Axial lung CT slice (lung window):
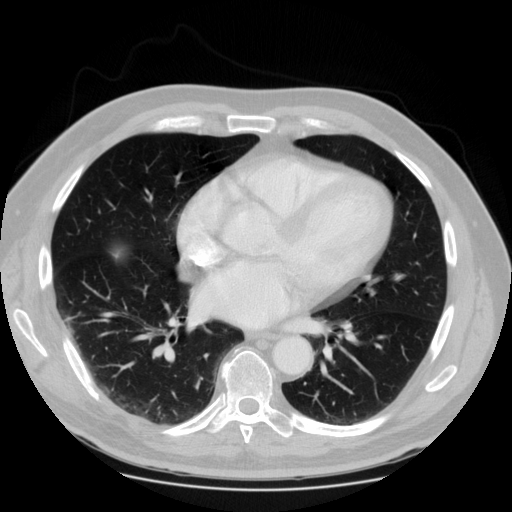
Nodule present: no